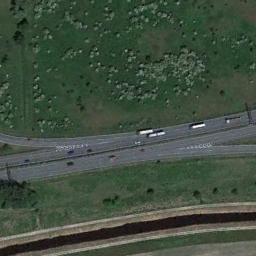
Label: freeway